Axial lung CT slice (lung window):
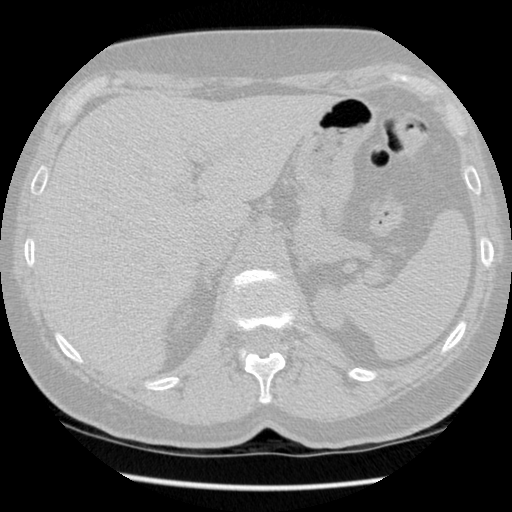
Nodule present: no